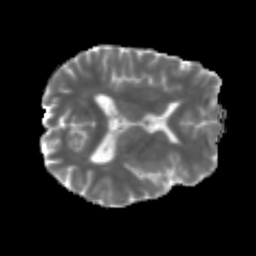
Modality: MD
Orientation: axial
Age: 35
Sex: male
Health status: healthy
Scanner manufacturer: siemens
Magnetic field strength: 3 T
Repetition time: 3.6 s
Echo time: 0.0964 s